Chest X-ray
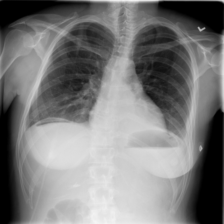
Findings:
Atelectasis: negative
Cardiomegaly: negative
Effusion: positive
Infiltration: negative
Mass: negative
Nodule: negative
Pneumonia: negative
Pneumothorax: negative
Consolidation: negative
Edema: negative
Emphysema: negative
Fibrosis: negative
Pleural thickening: negative
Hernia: negative